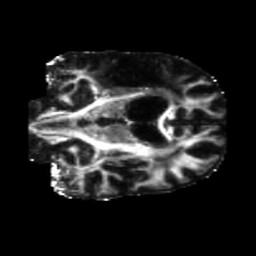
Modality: FA
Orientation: coronal
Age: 55
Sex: male
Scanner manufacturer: siemens
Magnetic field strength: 3 T
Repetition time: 5.25 s
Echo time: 0.08 s